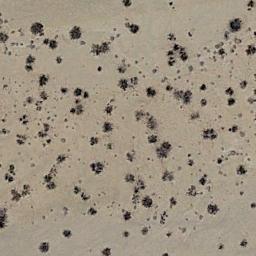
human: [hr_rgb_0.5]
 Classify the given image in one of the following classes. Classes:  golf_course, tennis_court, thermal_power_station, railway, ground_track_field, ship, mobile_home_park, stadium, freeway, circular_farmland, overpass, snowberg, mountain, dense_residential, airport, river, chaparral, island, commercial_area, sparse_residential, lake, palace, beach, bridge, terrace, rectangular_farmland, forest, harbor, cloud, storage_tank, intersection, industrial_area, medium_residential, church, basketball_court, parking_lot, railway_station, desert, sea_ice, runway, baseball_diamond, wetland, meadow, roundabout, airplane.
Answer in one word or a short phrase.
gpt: chaparral